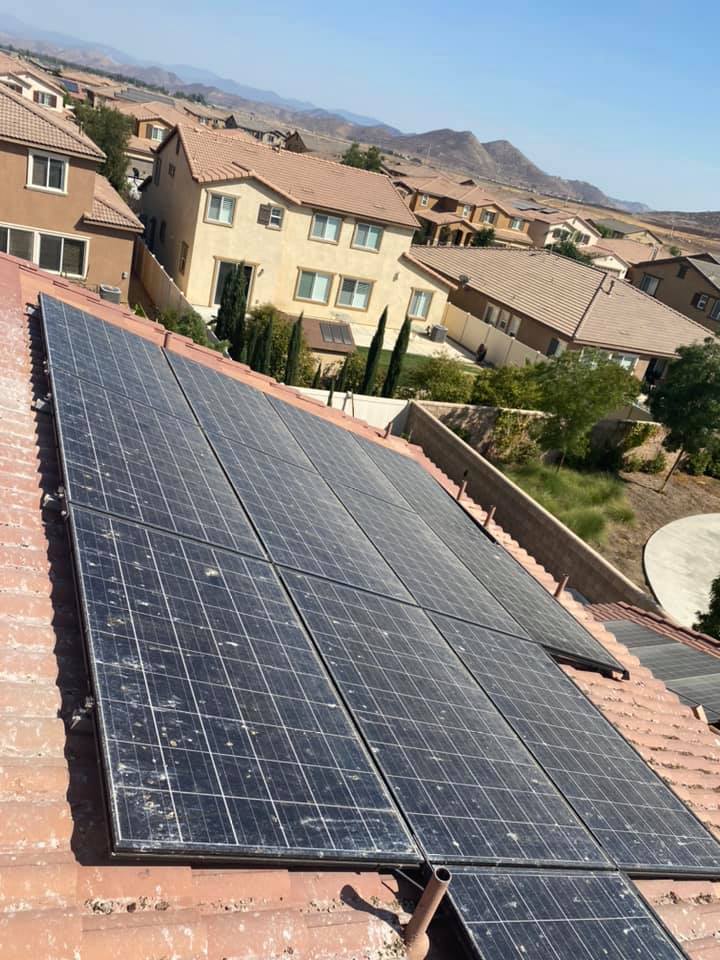
Label: Bird-drop